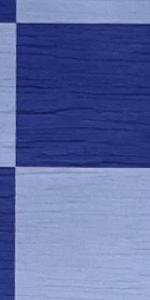
Label: Empty